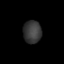
Tissue: lung
Cell type: Endothelial cells
Senescence score: 0.2246
Nuclear area (px): 407
Mean DAPI intensity: 55.681